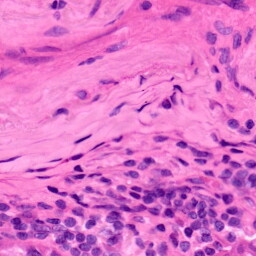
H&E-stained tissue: Lung